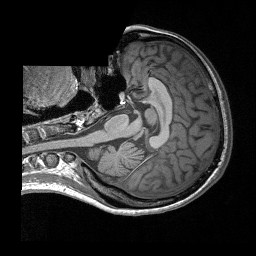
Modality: T1w
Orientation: axial